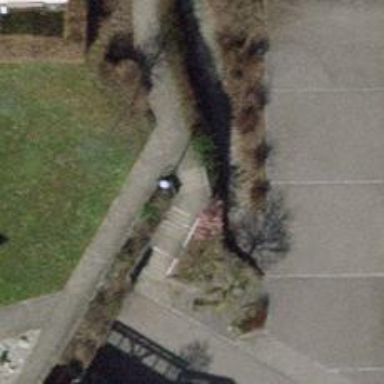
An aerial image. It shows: Set of steps on the road.